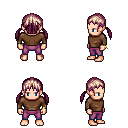
a pixel art fantasy rpg character, male body template, human, light skin, brown long-sleeve shirt, magenta pants, white blonde twin-tailed hairstyle, bracelets, four views (front, back, left, right), 2x2 character sprite sheet, small pixel art, hard edges, no anti-aliasing